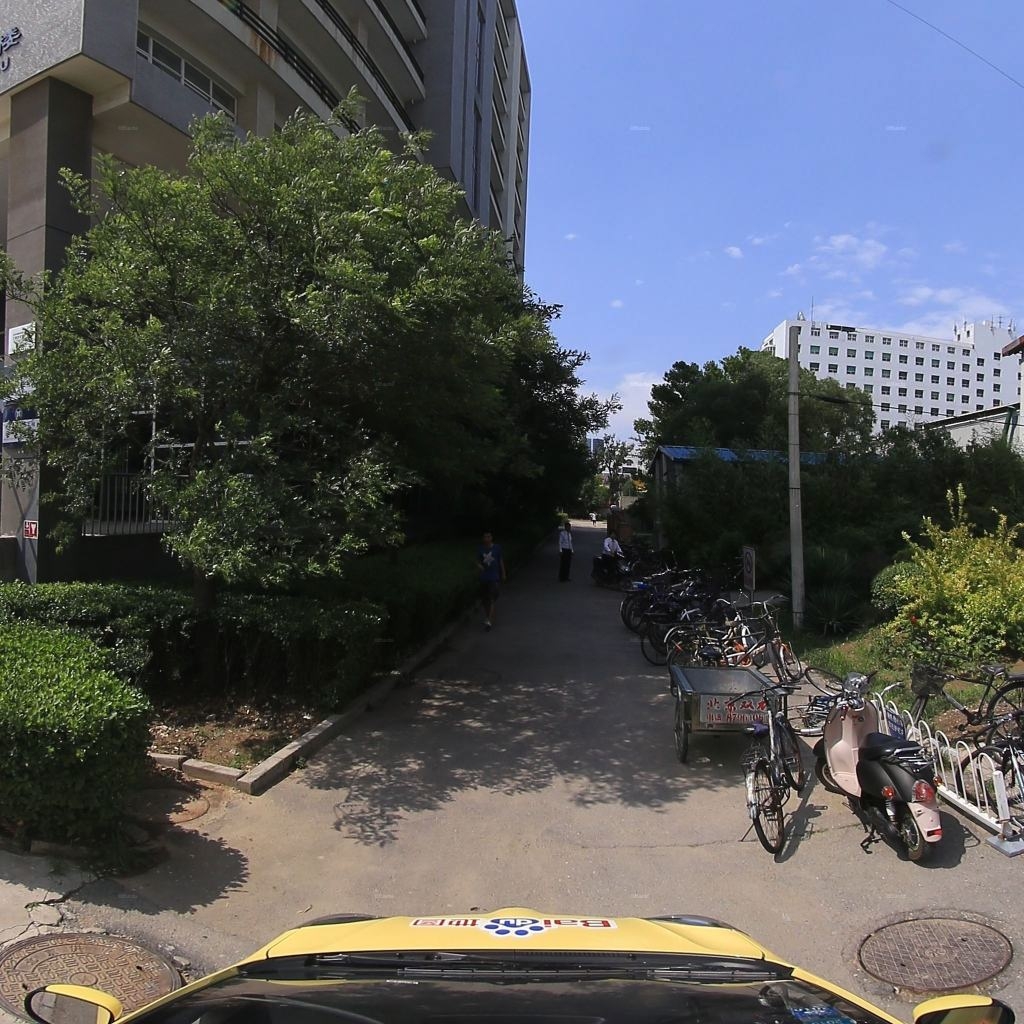
Region: Haidian
Road damage annotations: transverse crack, manhole cover, manhole cover, manhole cover